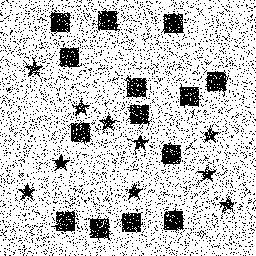
Squares: 14
Triangles: 0
Stars: 10
Total shapes: 24